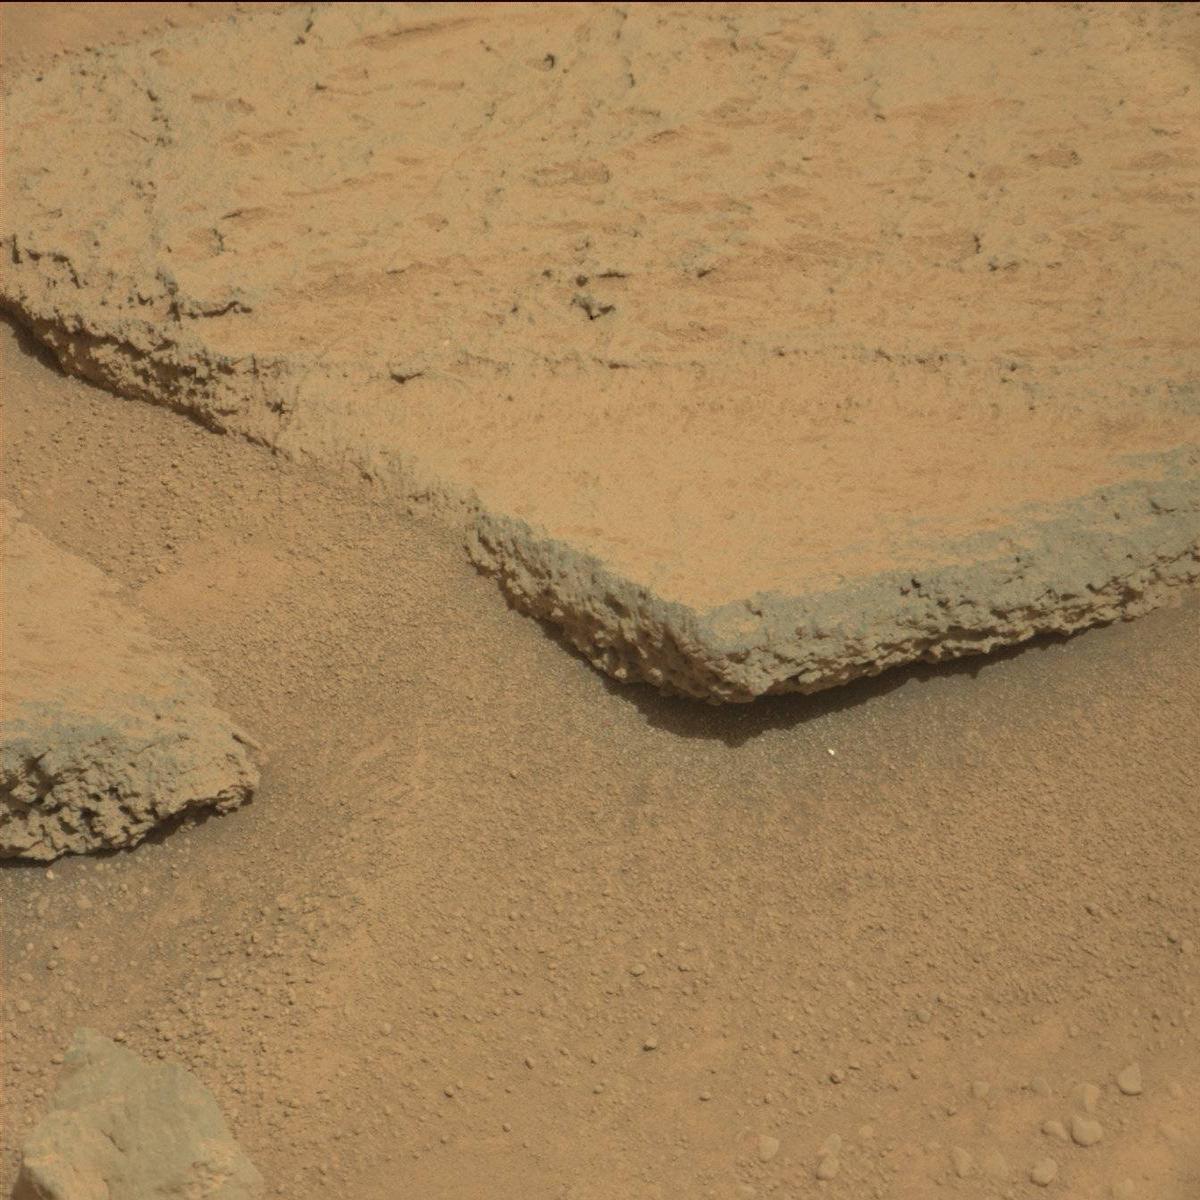
Terrain classes present: Bedrock, Sand / Soil